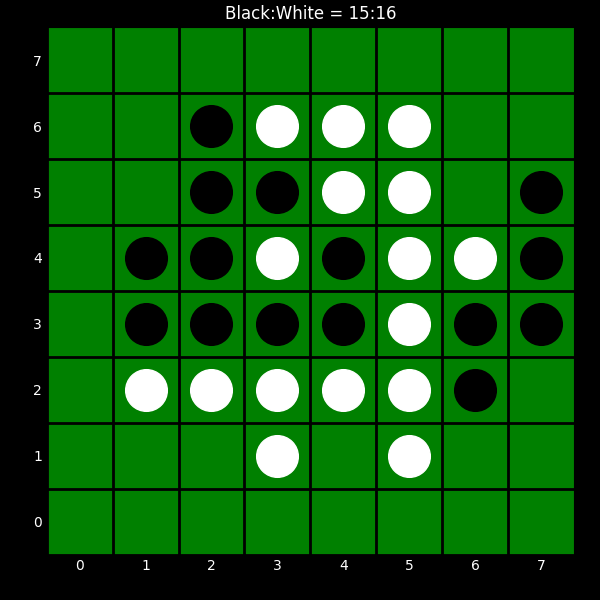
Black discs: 15
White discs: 16